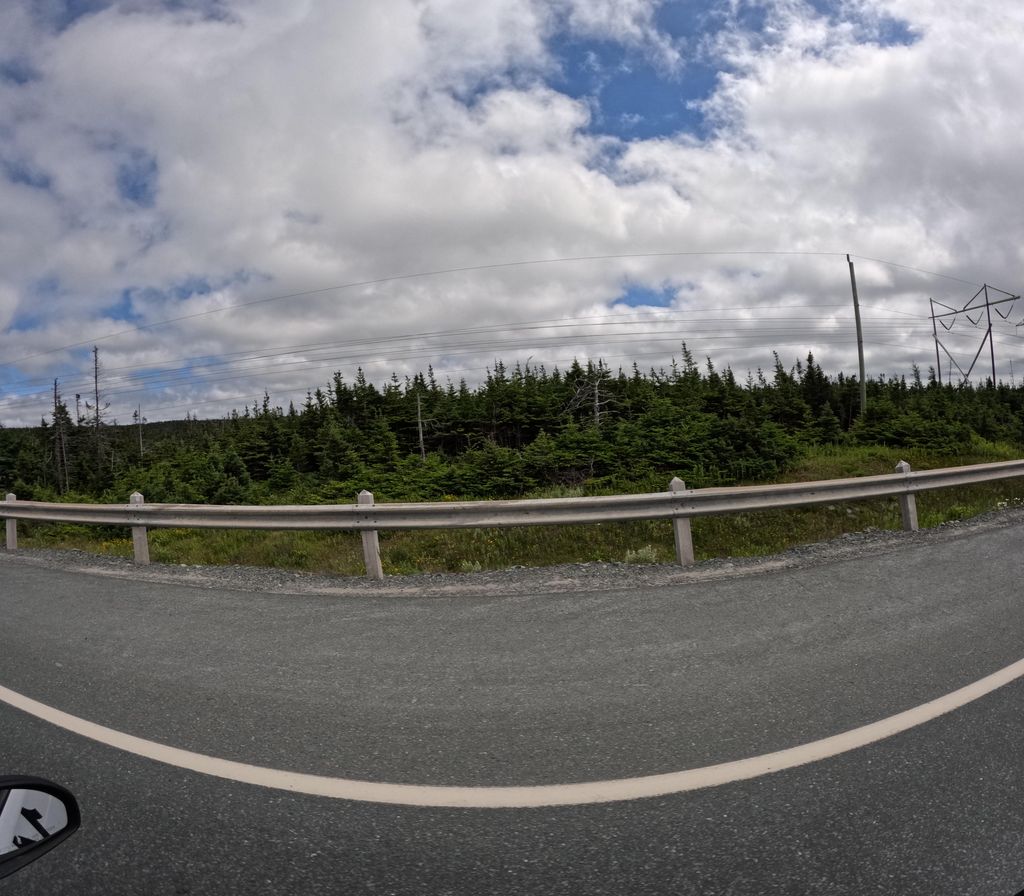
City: st_johns